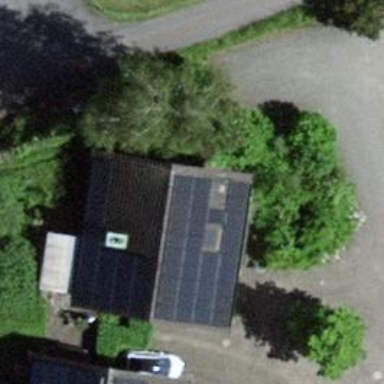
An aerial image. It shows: Solar power generator.